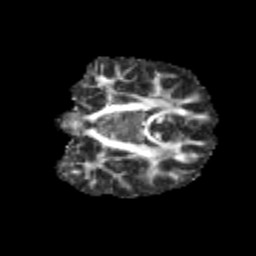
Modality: FA
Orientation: coronal
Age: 10
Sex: female
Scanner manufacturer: siemens
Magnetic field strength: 3 T
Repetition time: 3.8 s
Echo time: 0.07 s